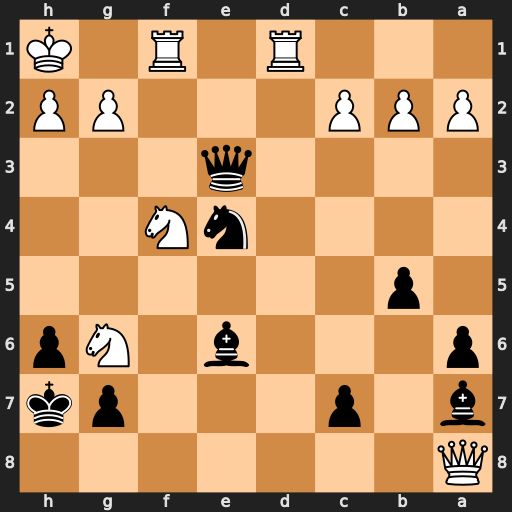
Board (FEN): Q7/b1p3pk/p3b1Np/1p6/4nN2/4q3/PPP3PP/3R1R1K
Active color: b
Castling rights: -
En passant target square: -
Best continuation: Qg1+ Rxg1 Nf2#